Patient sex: M
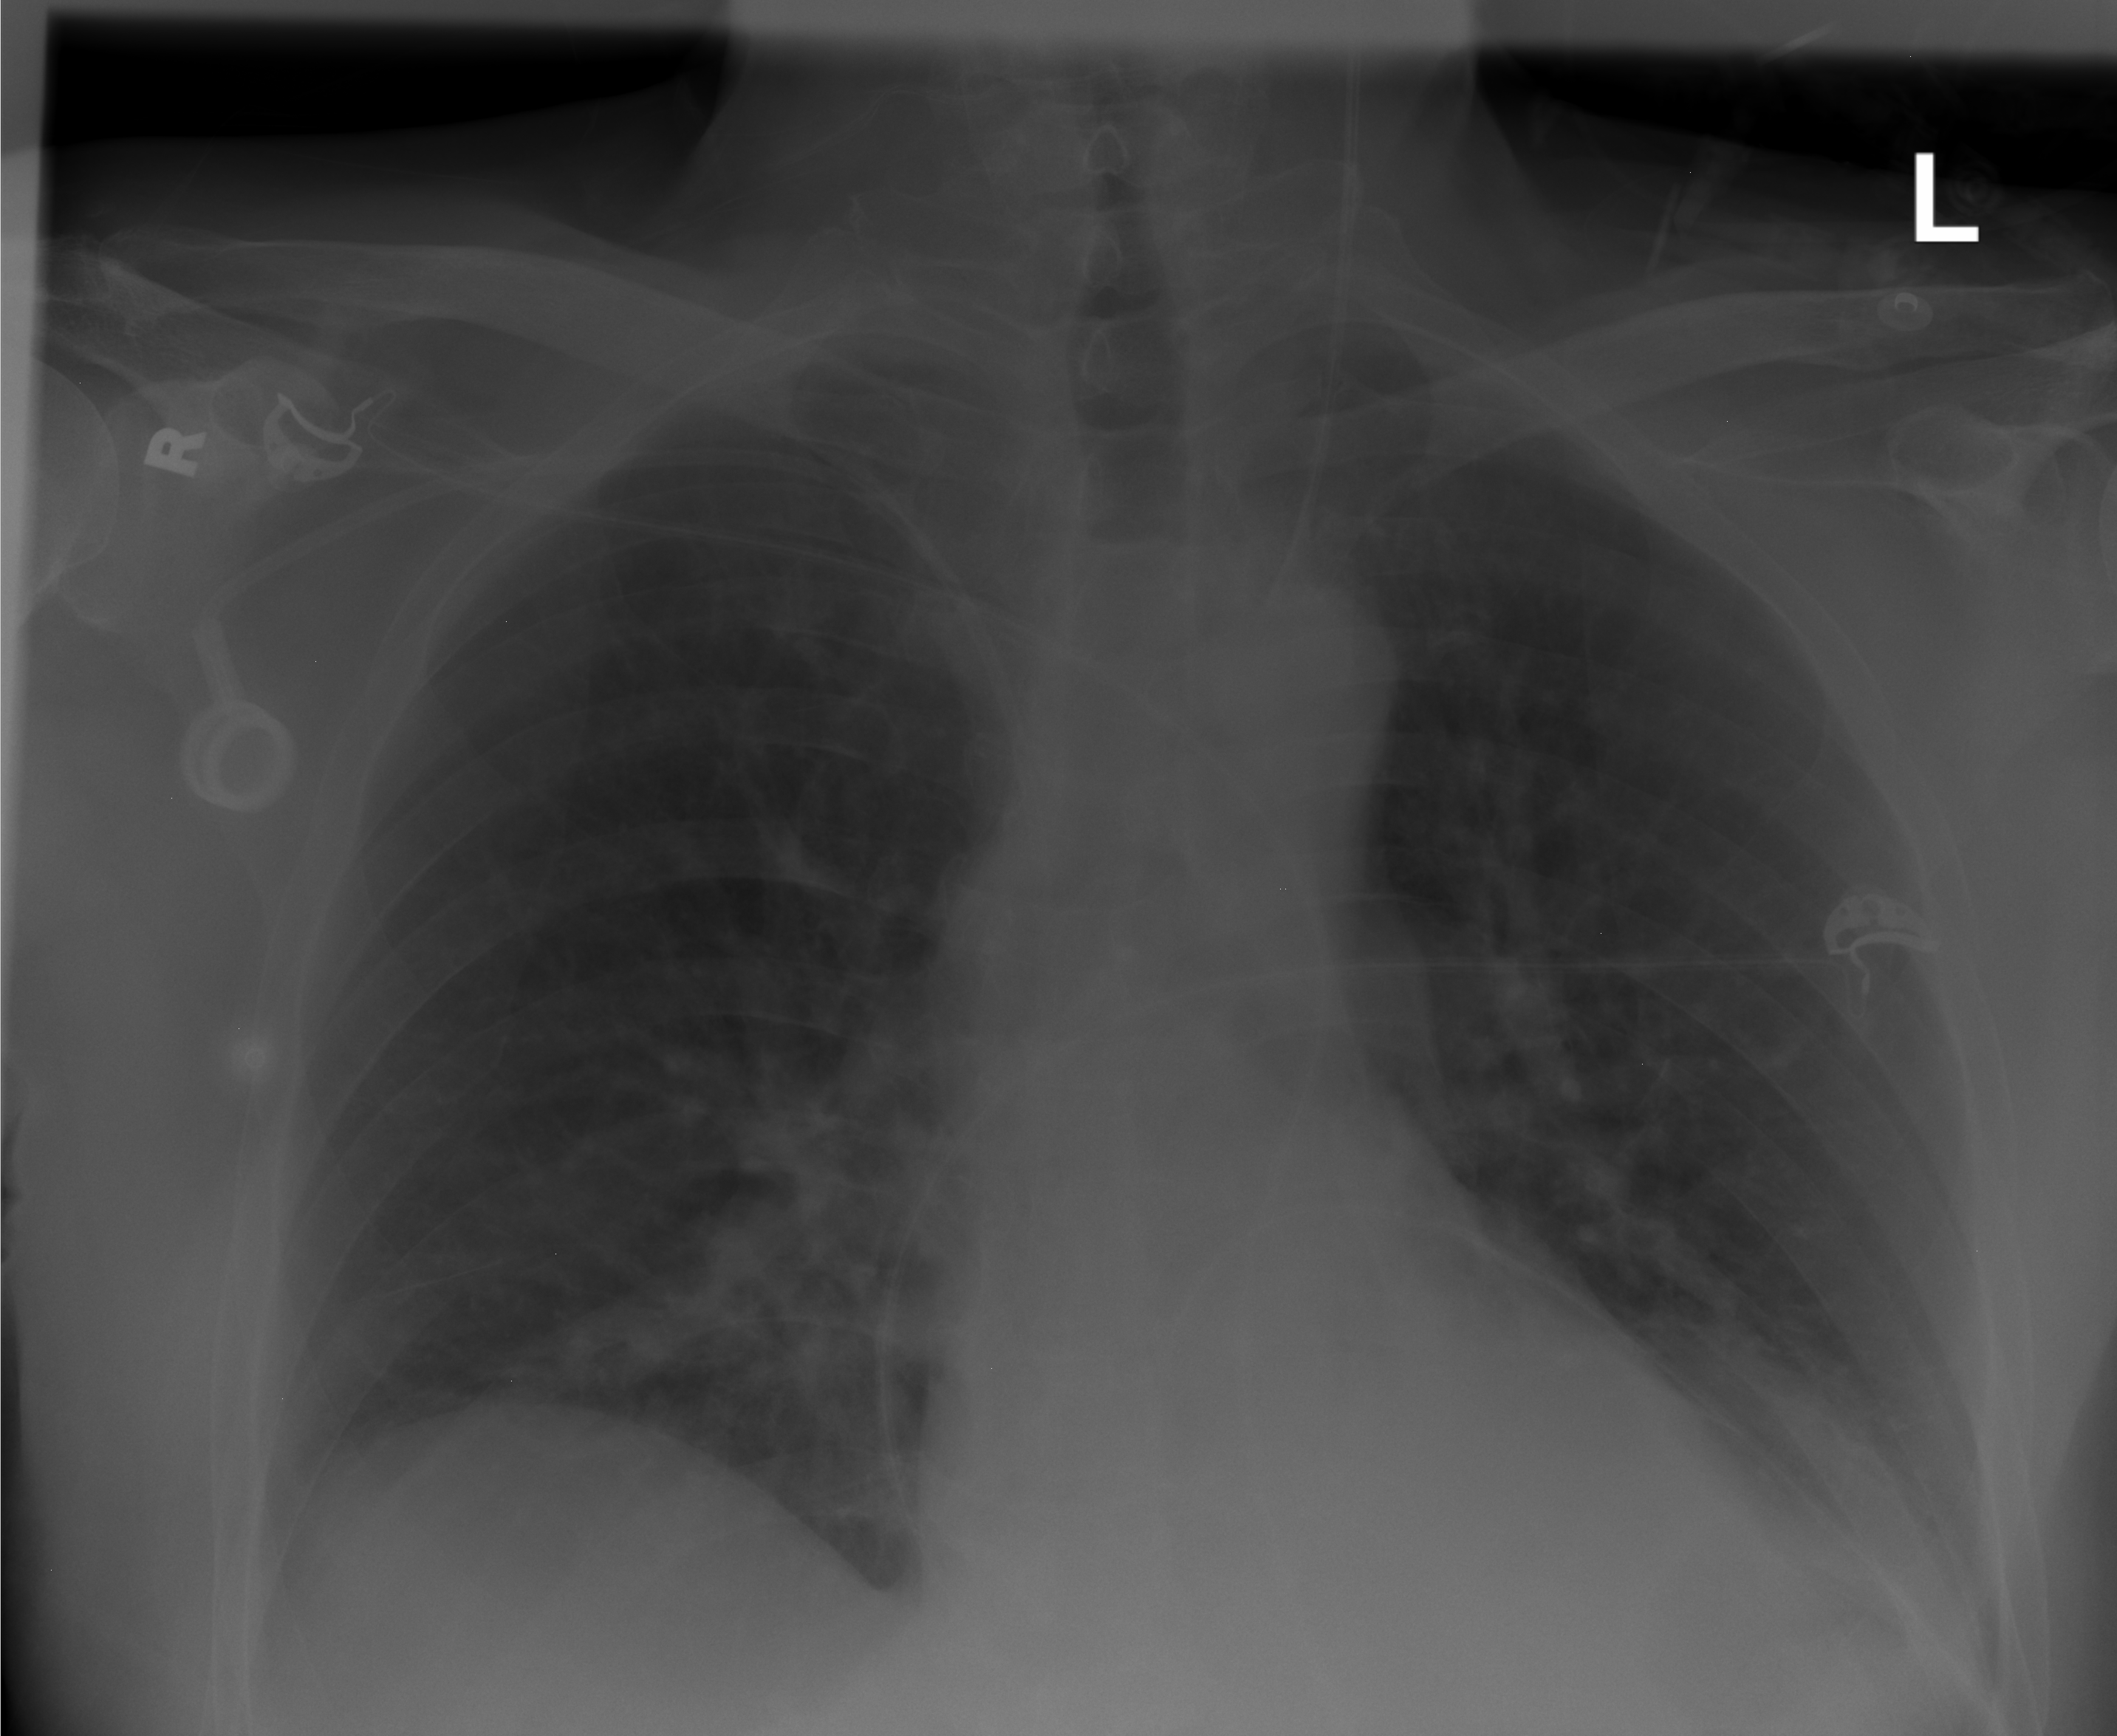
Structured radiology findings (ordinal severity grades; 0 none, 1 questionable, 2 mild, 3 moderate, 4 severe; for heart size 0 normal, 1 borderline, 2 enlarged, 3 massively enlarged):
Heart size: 0
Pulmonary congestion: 0
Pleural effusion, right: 0
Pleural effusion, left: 1
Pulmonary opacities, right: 0
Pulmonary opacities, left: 0
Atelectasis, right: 1
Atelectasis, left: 1